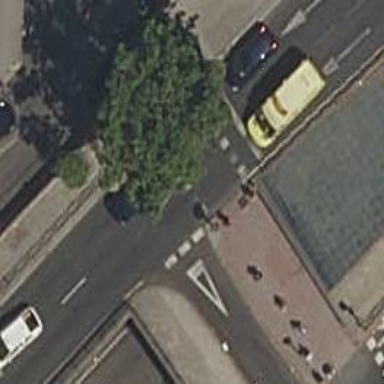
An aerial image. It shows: Road crossing with traffic signals.